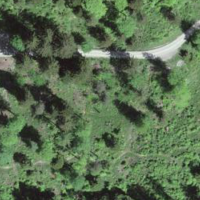
EUNIS habitat code: 43
Species observed at this site:
Tussilago farfara